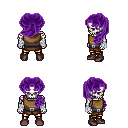
a pixel art fantasy rpg character, male body template, skeleton, leather chest armor, gold greaves, purple princess hairstyle, white cloth bandages, maroon shoes, four views (front, back, left, right), 2x2 character sprite sheet, small pixel art, hard edges, no anti-aliasing